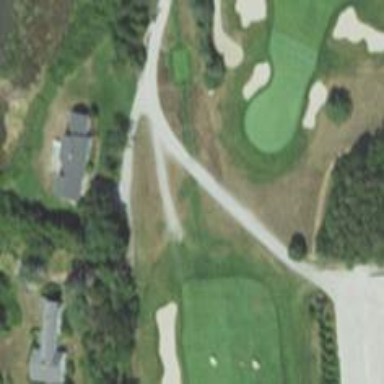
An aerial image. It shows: Service road designated as golf cart path.